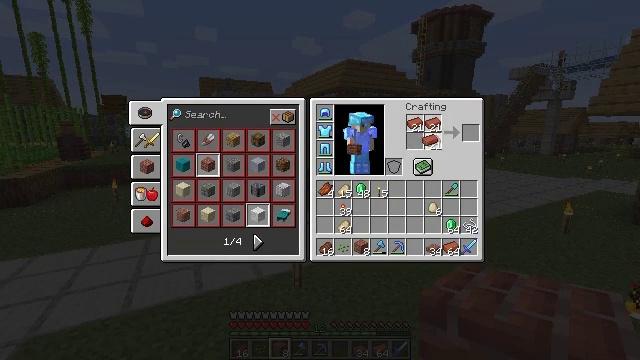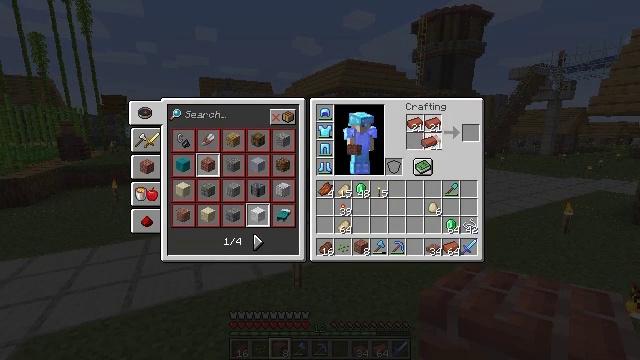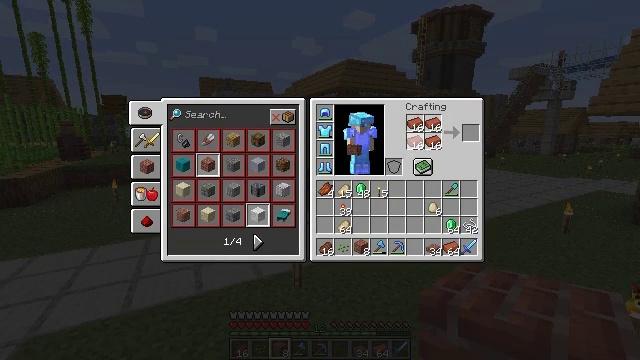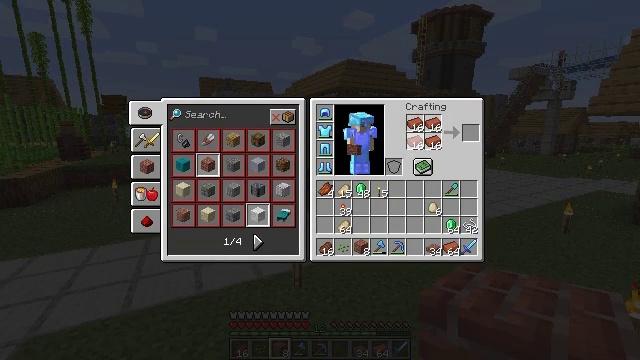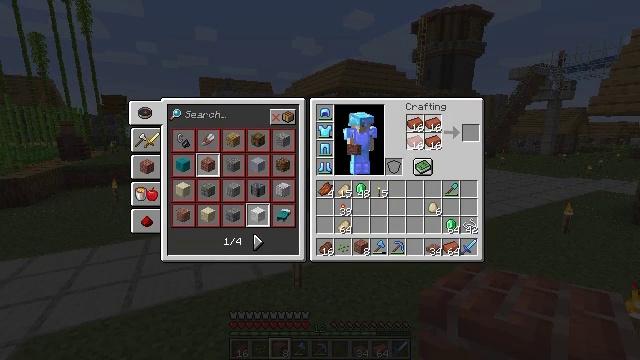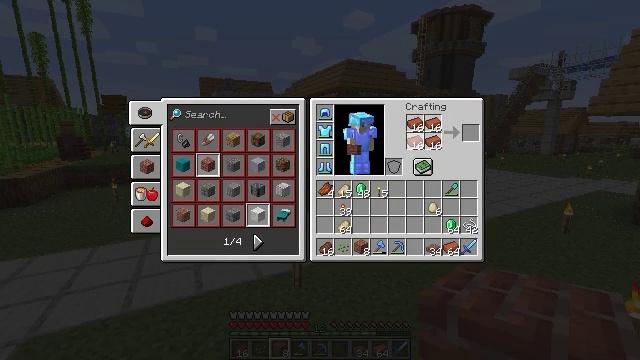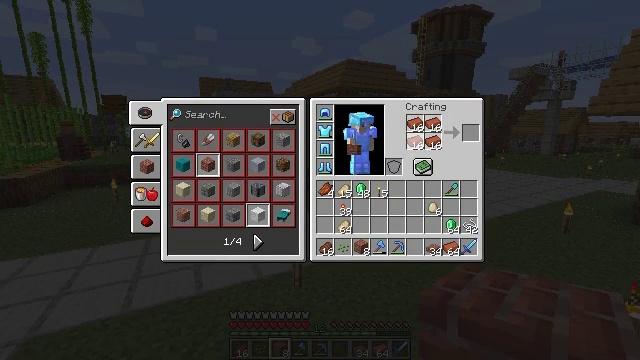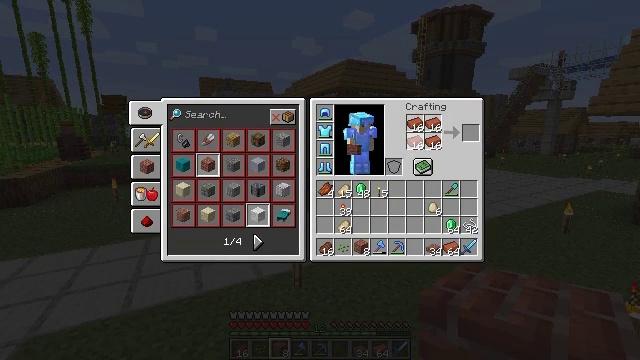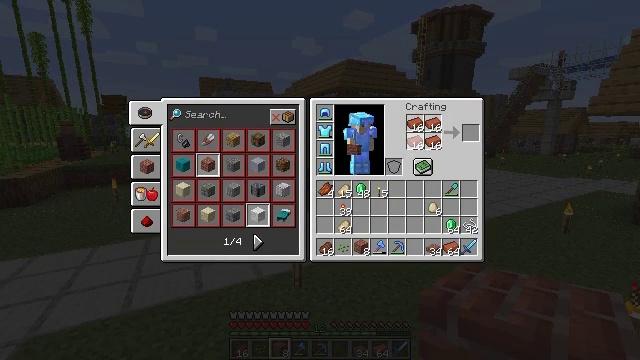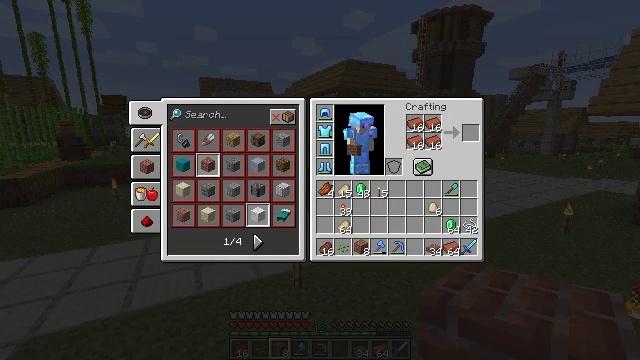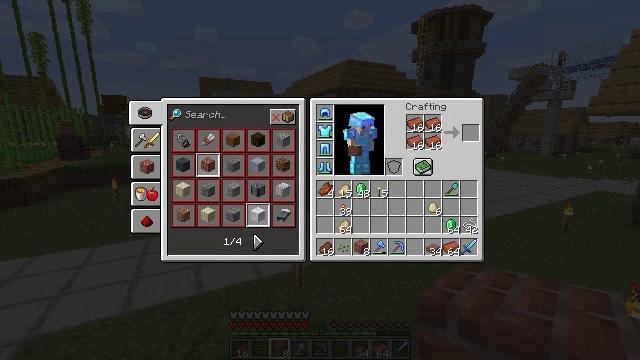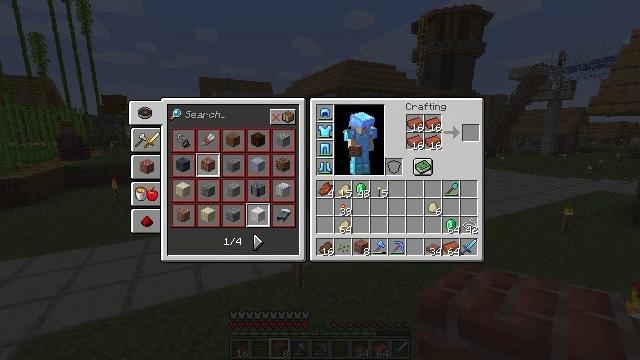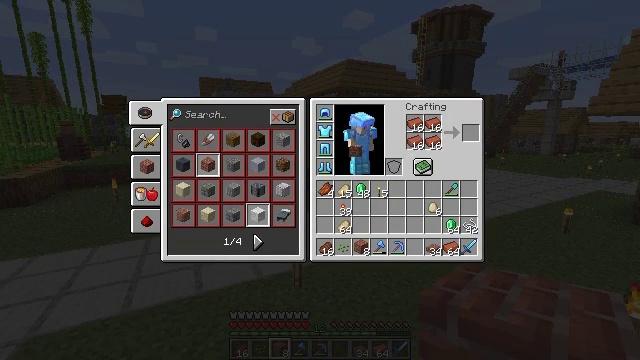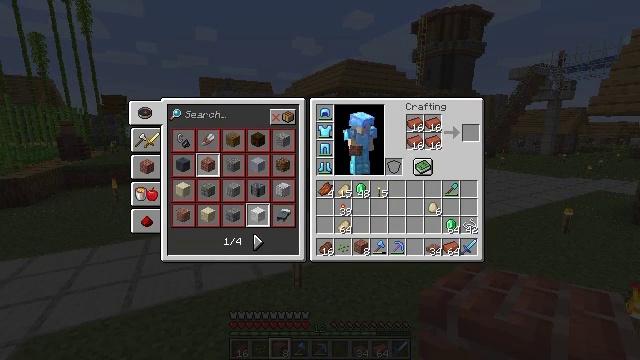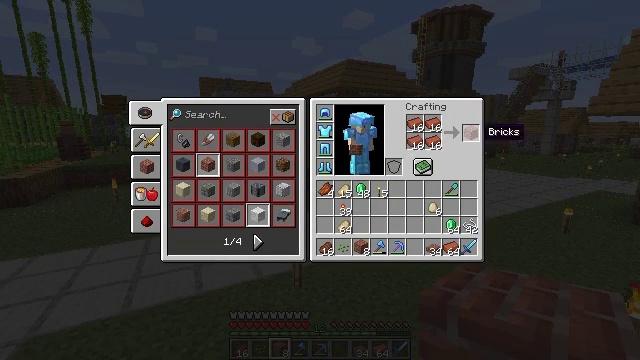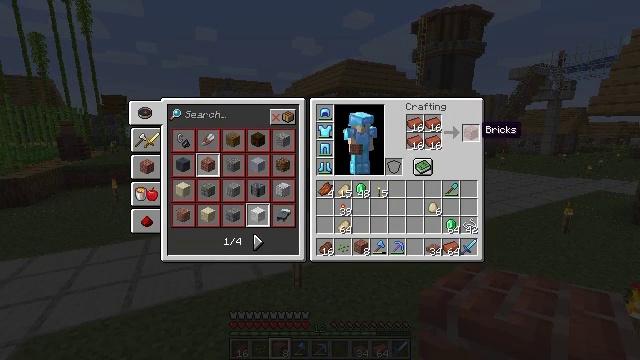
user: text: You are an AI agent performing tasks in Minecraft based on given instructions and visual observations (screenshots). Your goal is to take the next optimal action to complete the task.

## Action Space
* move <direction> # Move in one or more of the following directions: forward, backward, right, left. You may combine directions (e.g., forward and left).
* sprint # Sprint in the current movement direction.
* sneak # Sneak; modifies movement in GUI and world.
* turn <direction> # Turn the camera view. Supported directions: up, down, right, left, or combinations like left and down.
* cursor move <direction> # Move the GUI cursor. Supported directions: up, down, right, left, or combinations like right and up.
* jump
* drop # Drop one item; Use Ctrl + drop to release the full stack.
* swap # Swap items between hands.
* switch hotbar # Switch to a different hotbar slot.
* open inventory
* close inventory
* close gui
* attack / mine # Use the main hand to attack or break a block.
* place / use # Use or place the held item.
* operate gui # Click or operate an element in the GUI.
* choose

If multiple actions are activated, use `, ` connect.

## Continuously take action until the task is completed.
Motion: motion action
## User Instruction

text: Craft bricks.
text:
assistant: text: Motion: sneak, operate gui
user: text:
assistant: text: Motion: sneak, operate gui
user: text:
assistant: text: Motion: sneak, operate gui
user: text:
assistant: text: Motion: sneak, operate gui
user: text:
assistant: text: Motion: sneak, operate gui
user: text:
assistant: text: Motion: sneak, operate gui
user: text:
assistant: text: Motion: sneak, operate gui
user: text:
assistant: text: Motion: sneak, operate gui
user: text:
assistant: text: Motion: sneak, cursor move right
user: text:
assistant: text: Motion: sneak, cursor move right
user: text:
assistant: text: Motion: no_op
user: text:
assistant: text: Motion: no_op
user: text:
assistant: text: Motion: no_op
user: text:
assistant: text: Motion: no_op
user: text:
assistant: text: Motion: sneak
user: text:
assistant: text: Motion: sneak
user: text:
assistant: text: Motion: sneak
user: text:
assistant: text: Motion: sneak
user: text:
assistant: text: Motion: sneak
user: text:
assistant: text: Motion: sneak, operate gui
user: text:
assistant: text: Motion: sneak, operate gui
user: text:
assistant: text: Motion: sneak, operate gui
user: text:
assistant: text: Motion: sneak
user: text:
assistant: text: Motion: sneak, cursor move down
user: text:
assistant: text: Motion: sneak, cursor move down
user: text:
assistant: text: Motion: sneak, cursor move down
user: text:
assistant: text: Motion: sneak, cursor move down
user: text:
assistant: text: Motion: sneak, cursor move down
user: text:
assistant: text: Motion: cursor move down
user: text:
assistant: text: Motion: cursor move down